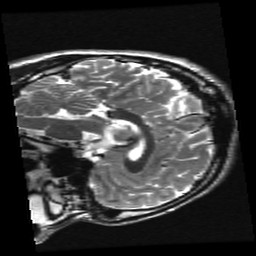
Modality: T2w
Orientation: sagittal
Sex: male
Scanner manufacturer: ge
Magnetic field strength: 3 T
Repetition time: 5 s
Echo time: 0.1015 s